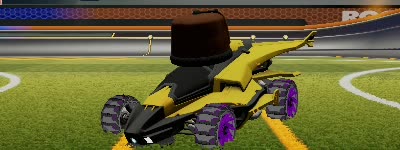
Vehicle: aftershock